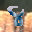
Label: 8